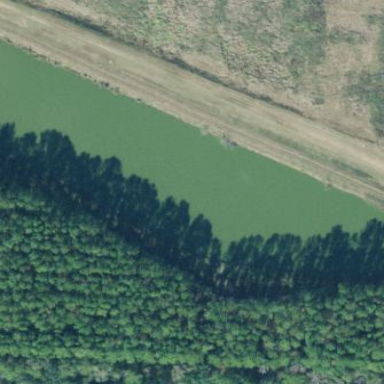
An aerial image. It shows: Pond with natural water.